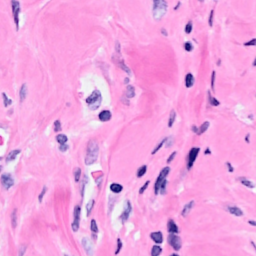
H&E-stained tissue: Breast